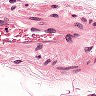
Metastatic tissue present: no